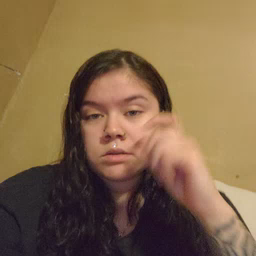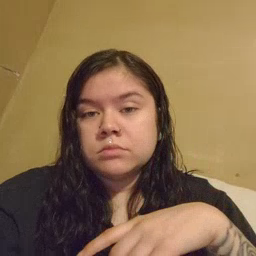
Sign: elephant